Question: I am trying to make a table via PHP, but when I load this, it displays it like this..

The code:
'''
<table border="1" cellpadding="5">
<?php
while($test= mysql_fetch_assoc($countquery)){
echo '<tr><td>';
echo $test["count"];
echo 'x</td>';
};
while($row=mysql_fetch_array($topresult)) {
echo '<td width="150">';
echo $row["productnaam"];
echo '</td><td width="100" style="text-align:center;">&euro; ';
echo $row["prijs"];
echo '</td><td width="50" style="text-align:center;">';
echo '<a style="text-decoration:none;color:red;" href="#"><img width="25" src="trash.png"></a>';
echo '</td></tr>';
};
?>
</table>
'''
My goal is to display a table of 4 columns by 3 rows..
Found it already, it makes a new '<tr>' tag everytime the first 'while' is performed.
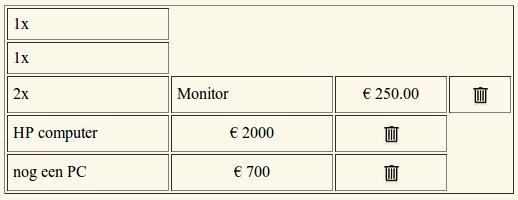
Answer: The block :
'''
while($test= mysql_fetch_assoc($countquery)){
echo '<tr><td>';
echo $test["count"];
echo 'x</td>';
};
'''
will create 3 cells 1x, 1x, 2x first,
next the block:
'''
while($row=mysql_fetch_array($topresult)) {
echo '<td width="150">';
echo $row["productnaam"];
echo '</td><td width="100" style="text-align:center;">&euro; ';
echo $row["prijs"];
echo '</td><td width="50" style="text-align:center;">';
echo '<a style="text-decoration:none;color:red;" href="#"><img width="25" src="trash.png"></a>';
echo '</td></tr>';
};
'''
will create cells from Monitor, so the result become like this.
To fix it, you should save the result from the first 'while' loop to an array and go through at the 2nd 'while' loop